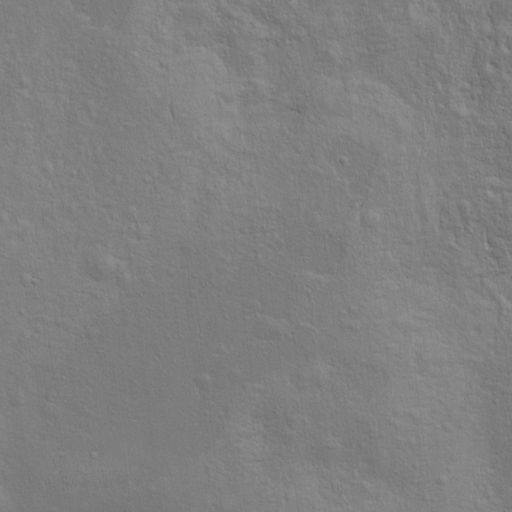
Objects detected: cone